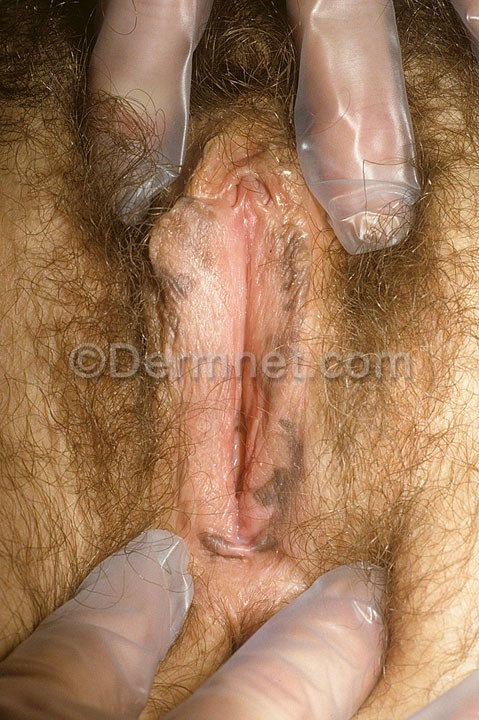
Disease: Psoriasis pictures Lichen Planus and related diseases